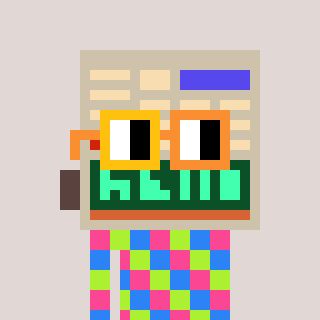
a pixel art character with square yellow and orange glasses, a calculator-shaped head and a grayscale-colored body on a warm background